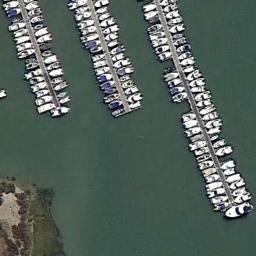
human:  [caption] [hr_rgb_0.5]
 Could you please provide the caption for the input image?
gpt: Many yachts are neatly arranged on the sea side of the harbor .

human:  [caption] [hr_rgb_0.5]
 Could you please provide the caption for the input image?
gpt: The harbor area is irregular .

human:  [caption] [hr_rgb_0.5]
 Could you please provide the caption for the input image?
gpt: There are many ships of different shapes and sizes in the harbor .

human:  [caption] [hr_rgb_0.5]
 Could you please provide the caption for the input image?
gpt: The harbor has lots of neatly docked boats and the color of the waters is green .

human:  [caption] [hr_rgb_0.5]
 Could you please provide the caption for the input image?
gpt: There are many ships docked neatly at the harbor .